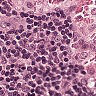
Metastatic tissue present: no